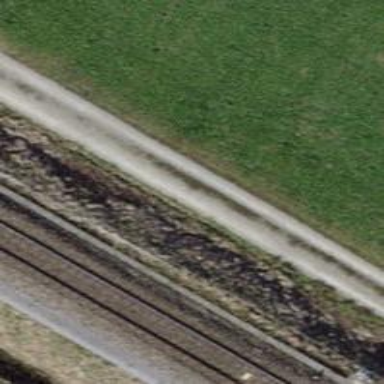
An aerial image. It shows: Track road with fine gravel surface.